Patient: sex F, age 60
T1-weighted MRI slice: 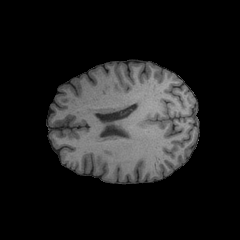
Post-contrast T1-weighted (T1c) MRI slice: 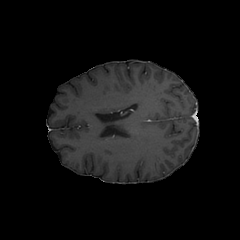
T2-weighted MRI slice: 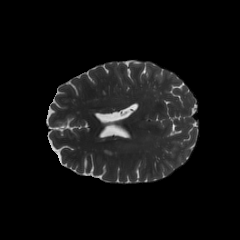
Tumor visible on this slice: no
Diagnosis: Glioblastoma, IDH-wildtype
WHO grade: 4